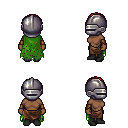
a pixel art fantasy rpg character, female body template, human, dark skin, green tattered cape, robe skirt, brunette parted hairstyle, metal helm, cloth bracers, black shoes, four views (front, back, left, right), 2x2 character sprite sheet, small pixel art, hard edges, no anti-aliasing